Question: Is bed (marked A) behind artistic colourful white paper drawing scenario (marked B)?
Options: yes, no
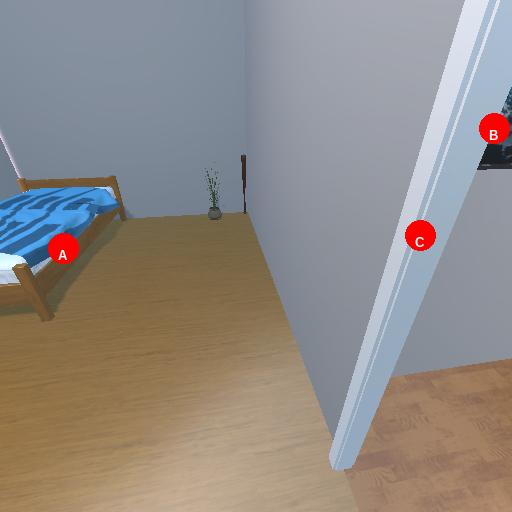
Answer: yes